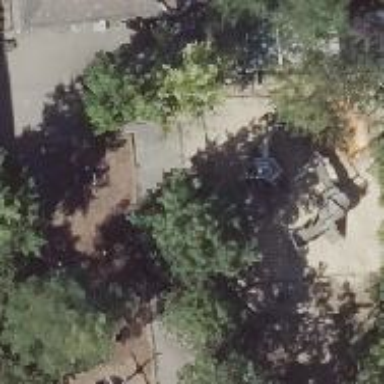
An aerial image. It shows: Playground featuring climbing wall.